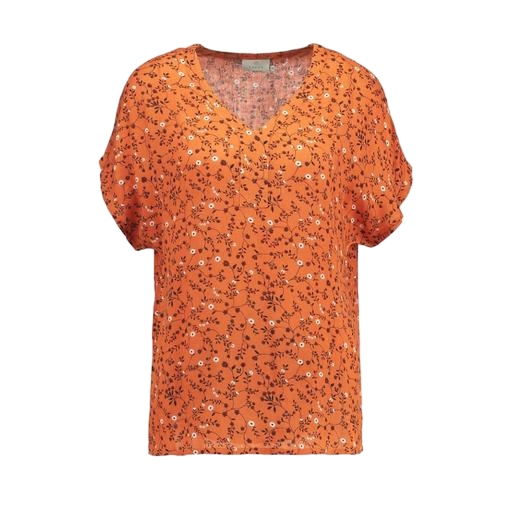
orange lynn shirt, orange fwrd exclusive top, orange iva blouse, white background